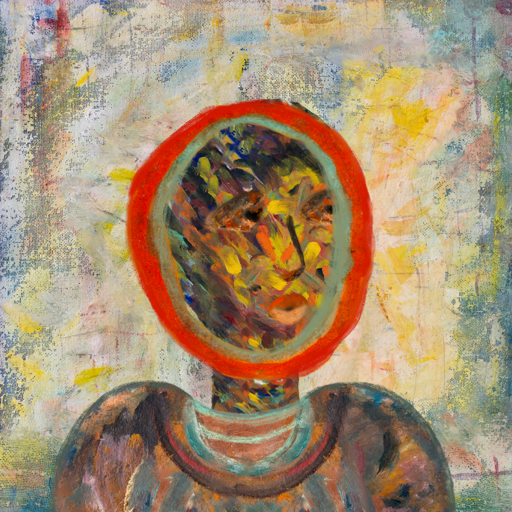
Background: Irani, Head And Neck Side: An_Impression, Face Side: Gypsy_Queen, Bust: Boggyland, Hair Side: Sisters, Head Accessory: Blank, Second Necklace: Blank, Necklace: Blank, Baby: Blank